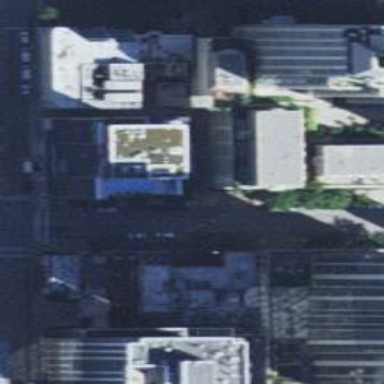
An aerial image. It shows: Part of building is shown in the image.